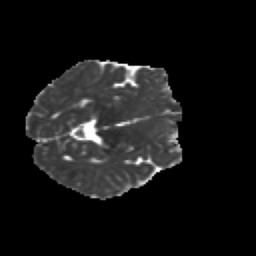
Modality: MD
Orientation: axial
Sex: male
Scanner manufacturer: siemens
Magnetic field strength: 3 T
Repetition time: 5 s
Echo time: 0.071 s